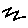
Label: zigzag